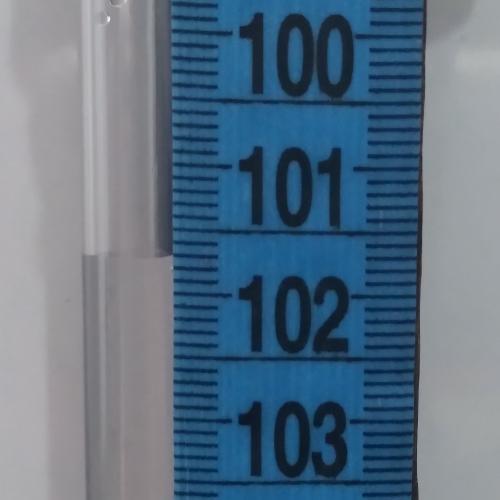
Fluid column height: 101.7 cm